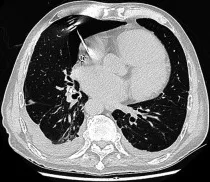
Imaging examinations of case 1 obtained on readmission (C-F). Chest radiograph indicating the atrial lead protruding outside the contours of RA [ AP view.
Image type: radiology (ct)